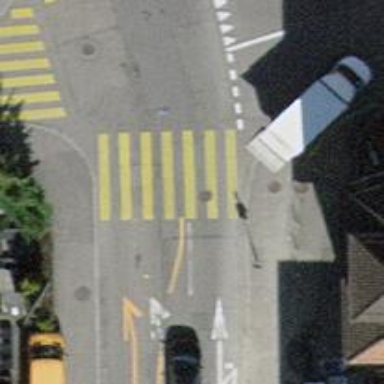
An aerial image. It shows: Kerb serving as barrier.